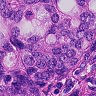
Metastatic tissue present: yes